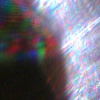
Label: sunburn